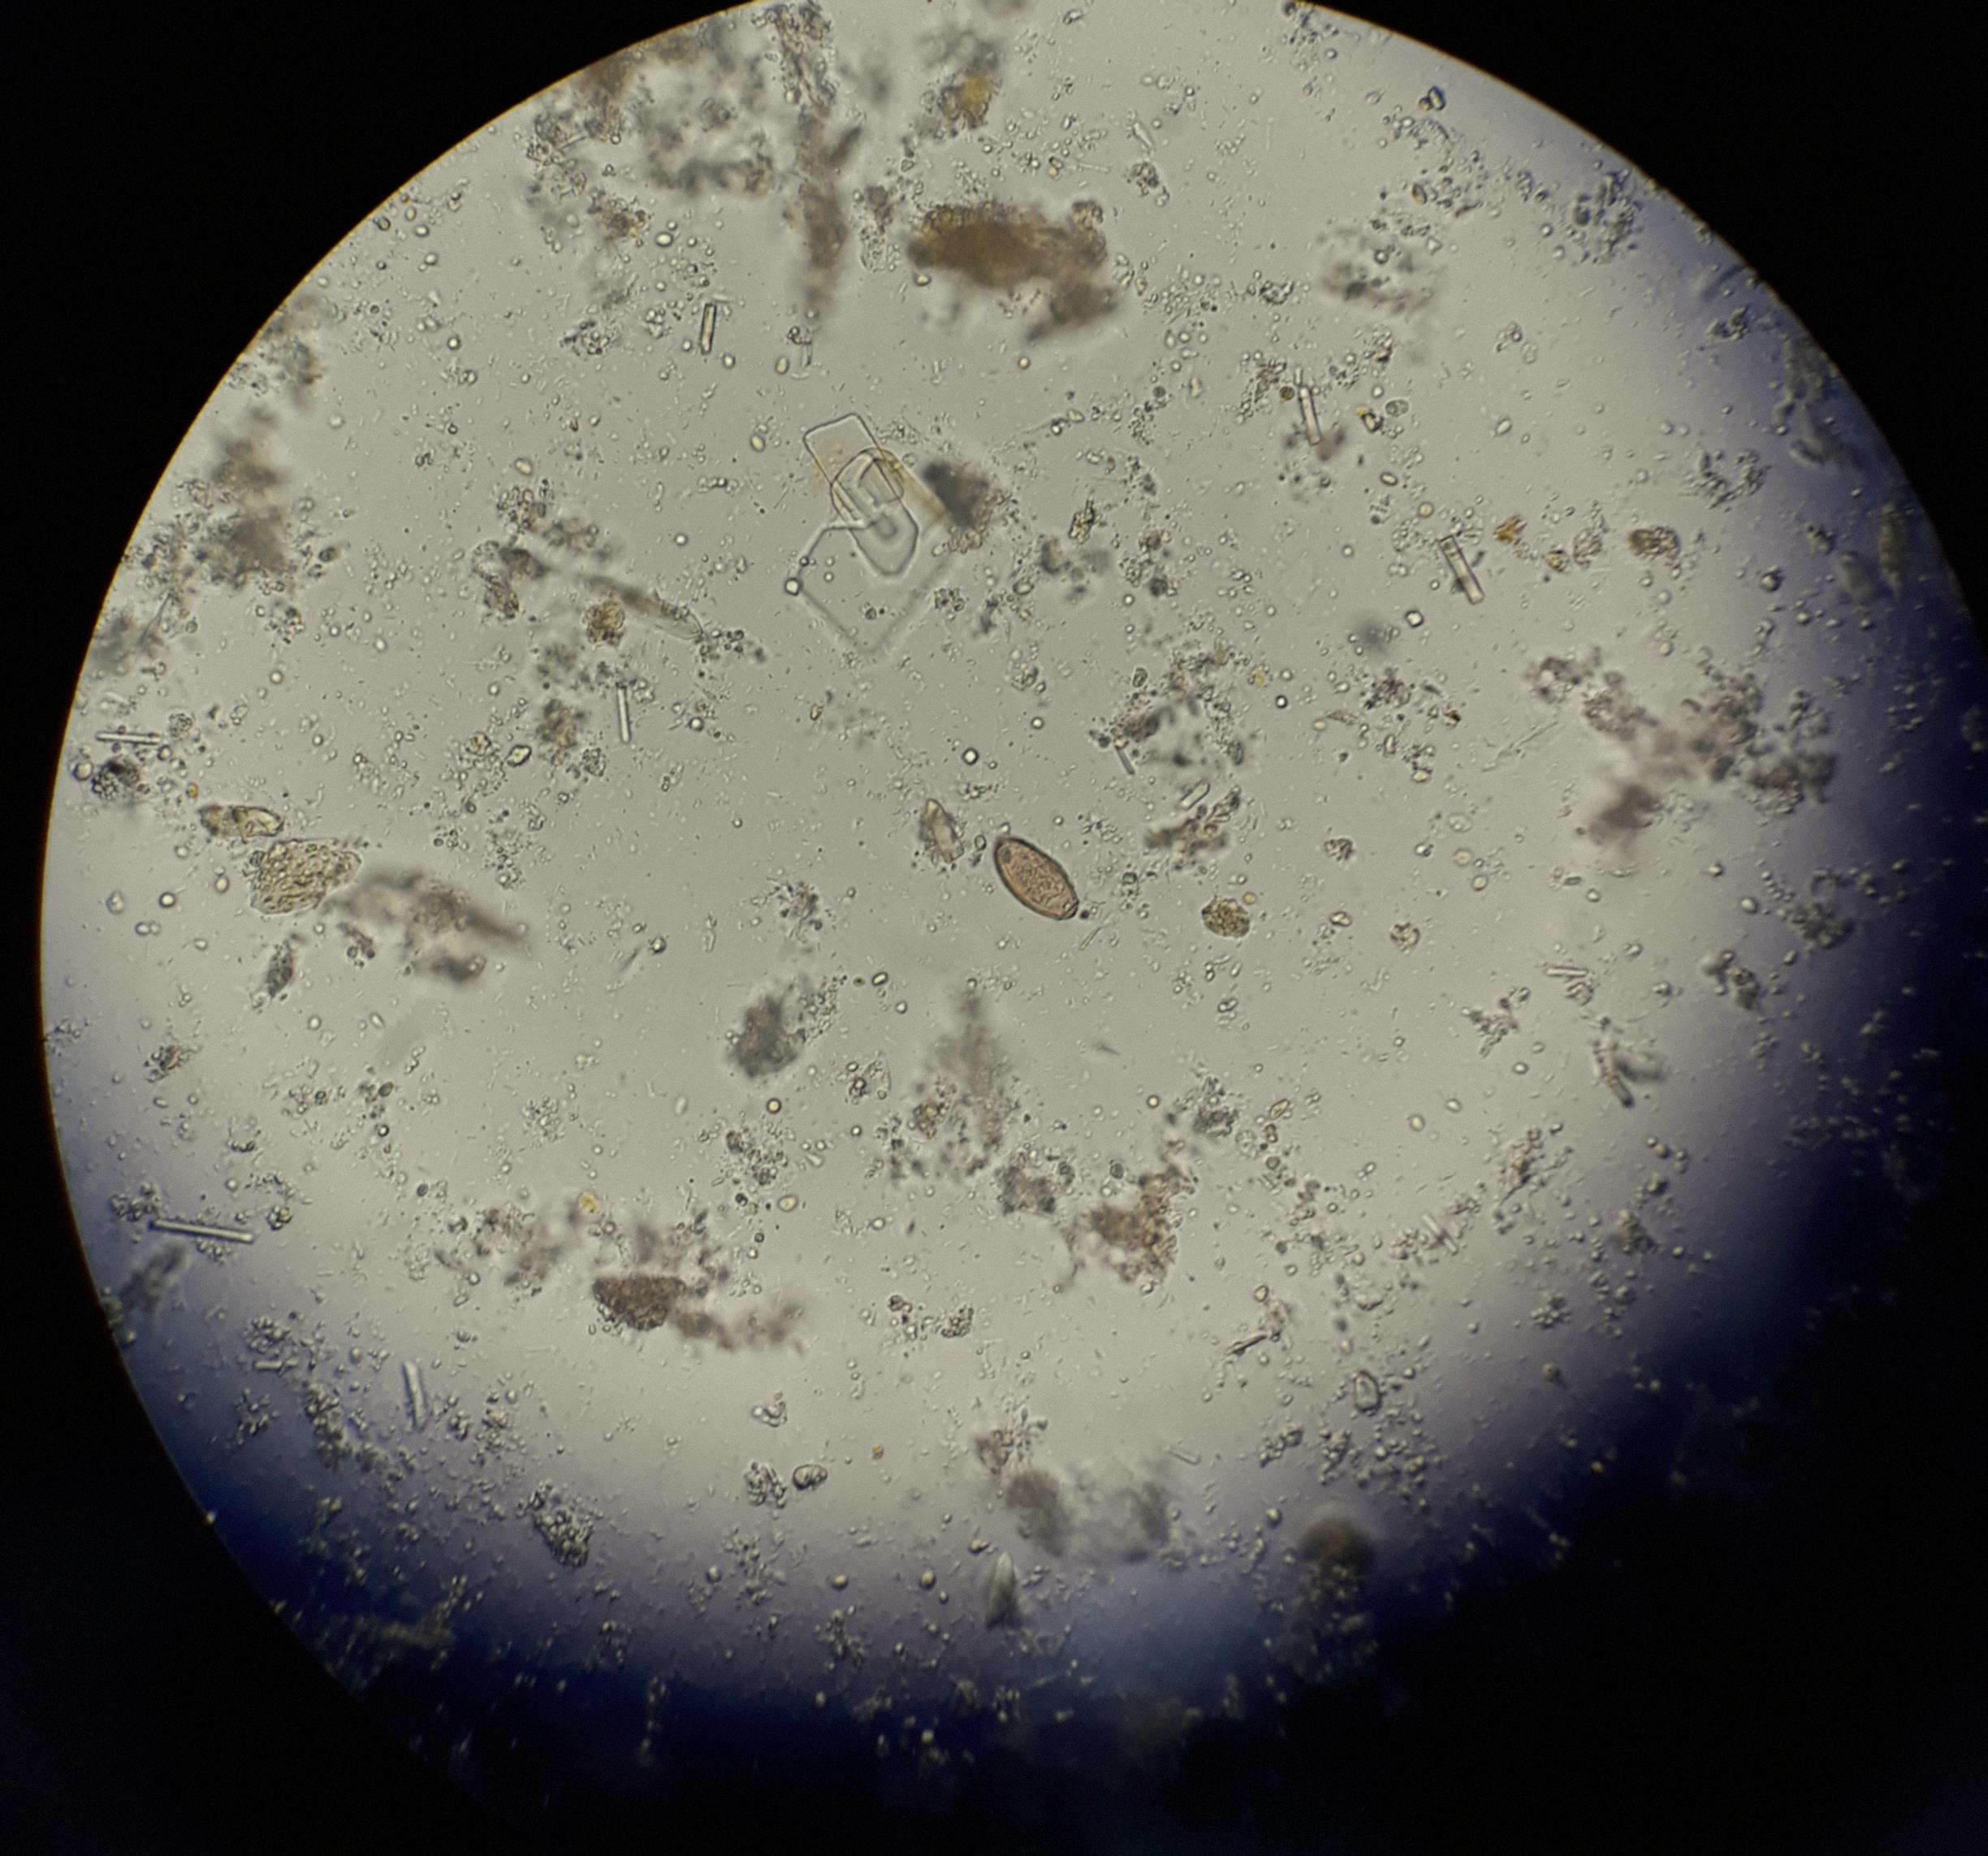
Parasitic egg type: Opisthorchis viverrine